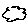
Label: cloud